Group 1:
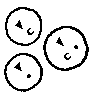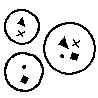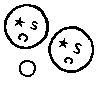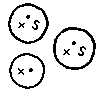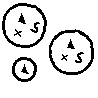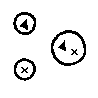
Group 2:
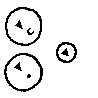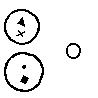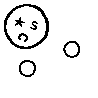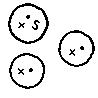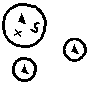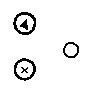
Rule separating the two groups: Union of left sets is right set vs. intersection of left sets is right set.
Concepts: left_right, set_intersection, set_union
Author: Aaron David Fairbanks